Field crop: tomato
Growth stage: 1
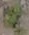
Species: solanum